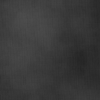
Label: dusty